Question: I need to generate a list,and name it's items based on for-loop index
number, like this:
'''
for(int i=0;i<someNumber;i++){
Model m_{$i}=Mock() //but this doesn't work
......
models.add(i,m_{$i})
}
'''
then they can be distinguished by name when debugging test code(shame to tell this) within eclipse,but it doesn't work, so how to make it work?
update:add image to tell why I want to append for-loop index to variable name

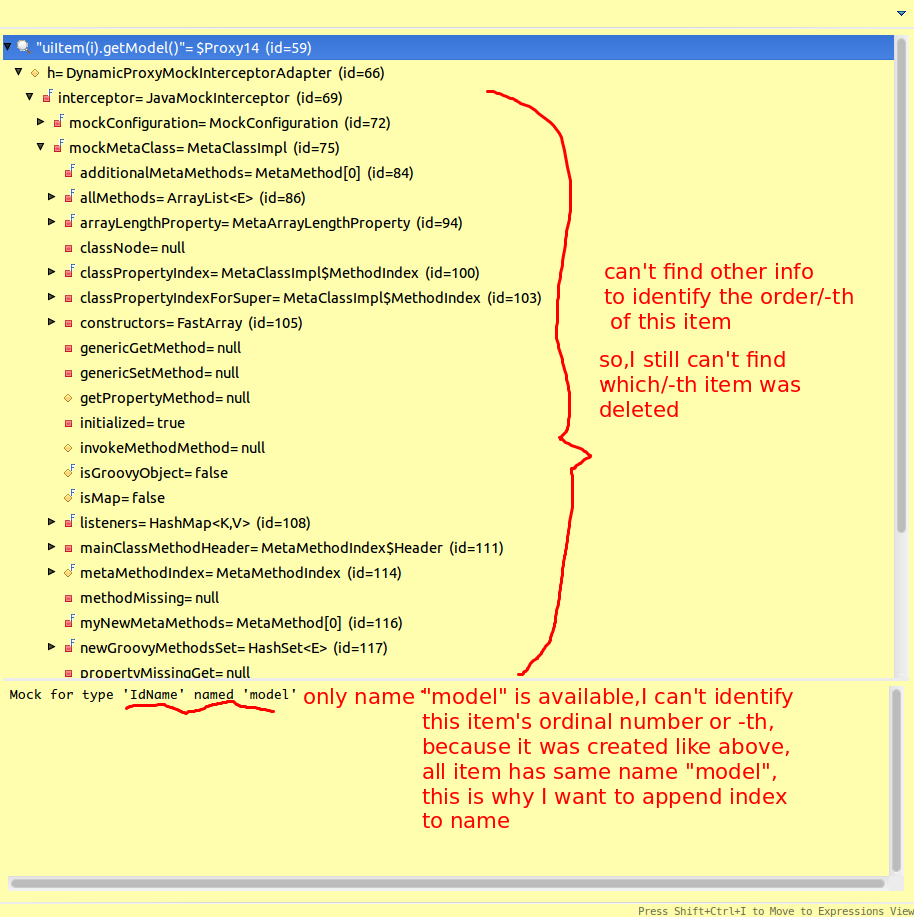
Answer: You can also add some property to your Mock class at runtime thanks to Groovy's <URL>. Take a look at this sample snippet:
'''
class myClass {
String someProperty
}
def models = []
10.times { it ->
def instance = new myClass(someProperty: "something")
instance.metaClass.testId = it
models.add(instance)
}
// delete some
println "Removing object with testId = " + models.remove(4).testId
println "Removing object with testId = " + models.remove(7).testId
def identifiersOfObjectsAfterRemoves = models.collect { it.testId }
def removedObjectsIdentifiers = (0..9) - identifiersOfObjectsAfterRemoves
println "Identifiers of removed objects: " + removedObjectsIdentifiers
'''